Chest X-ray:
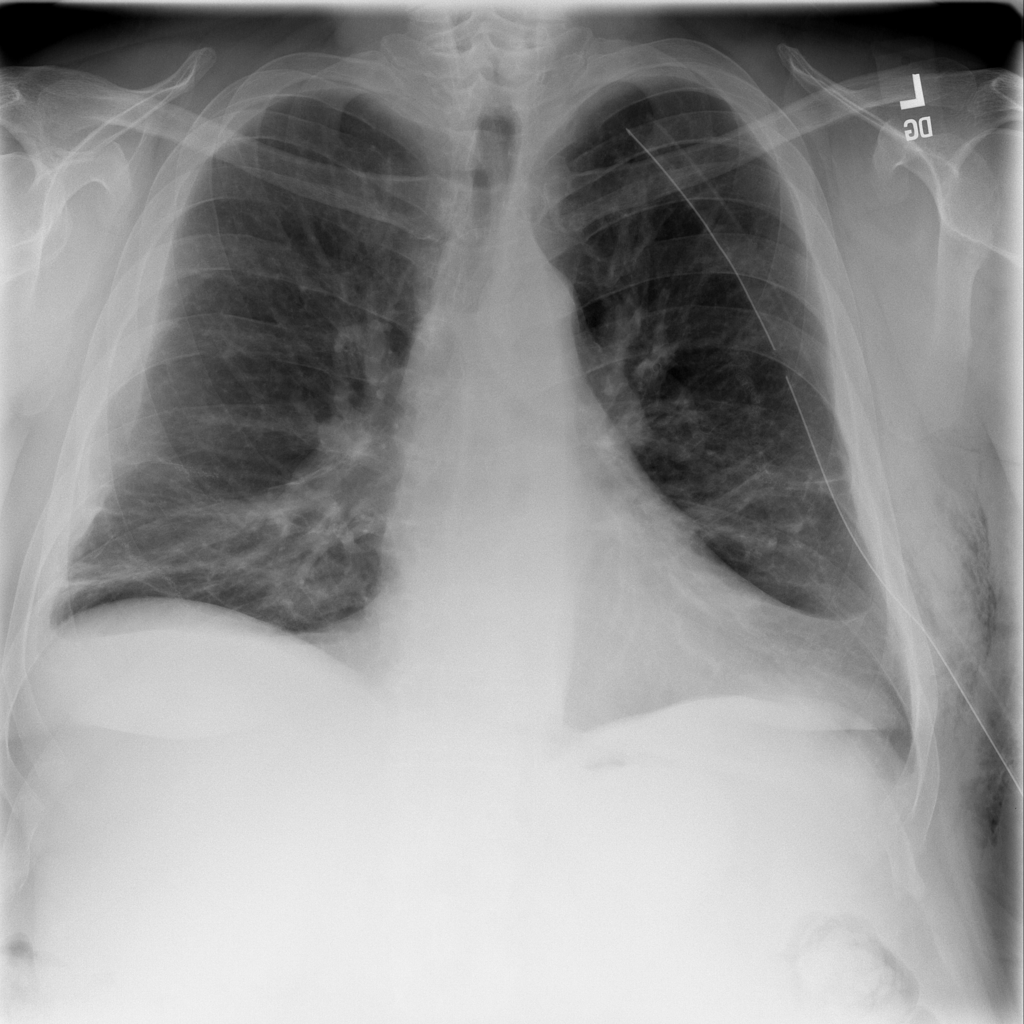
Findings: Atelectasis, Fibrosis, Effusion
No abnormal finding: no